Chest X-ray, PA view. Patient: 27 years old, sex M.
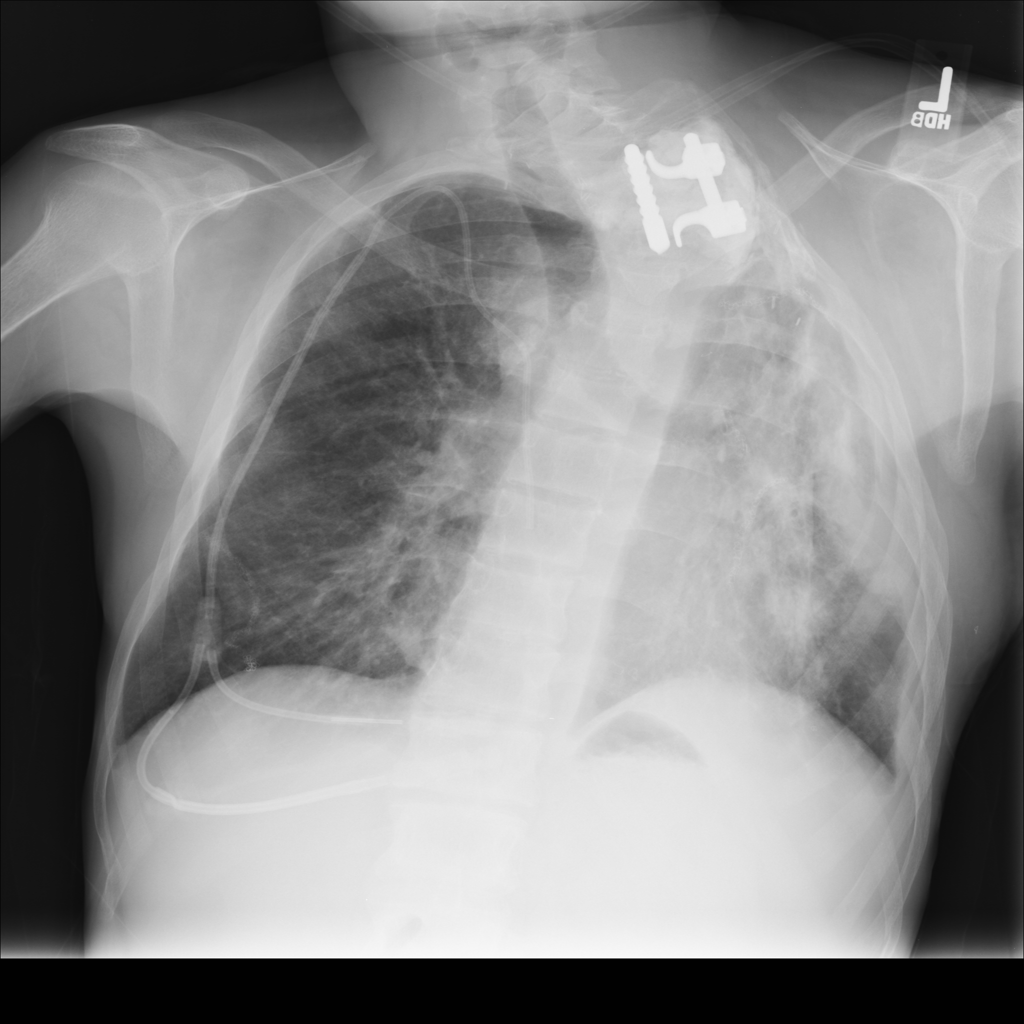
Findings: No Finding